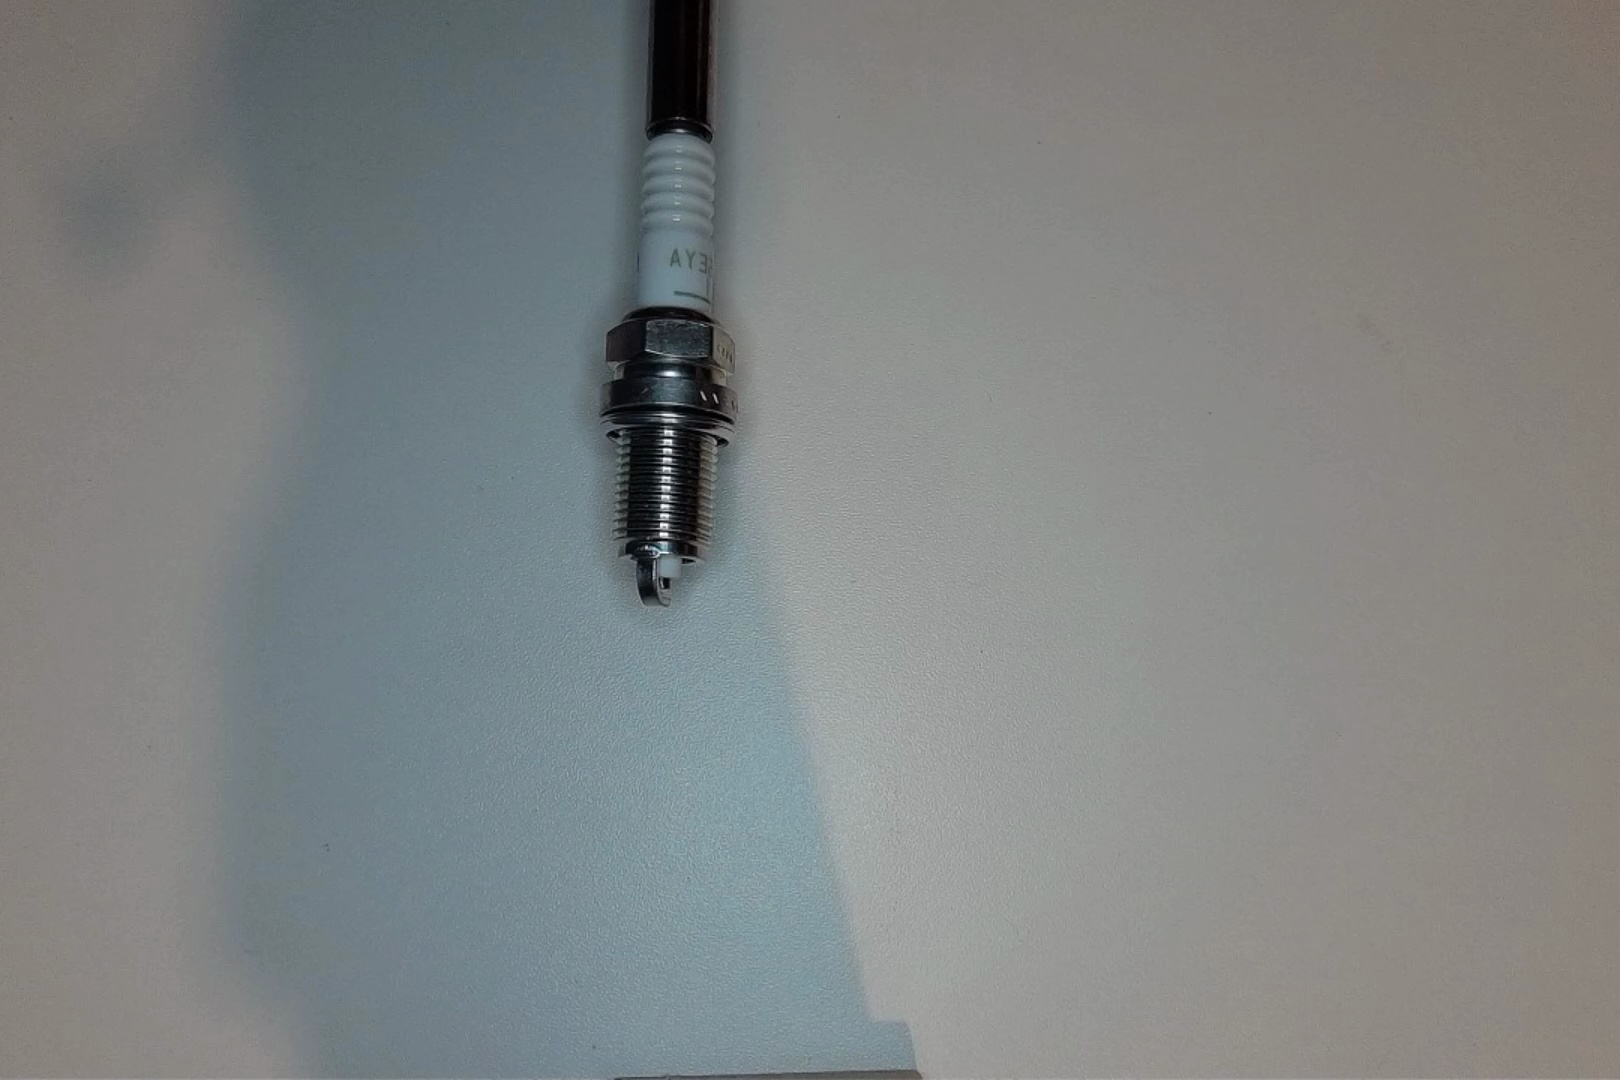
Label: no anomaly